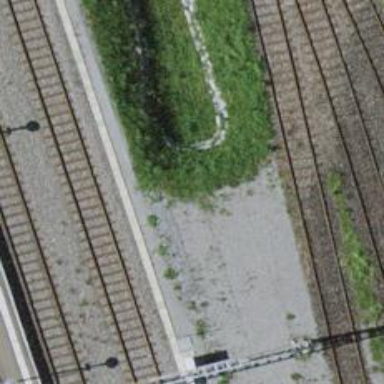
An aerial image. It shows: Yard for service or maintenance purposes.